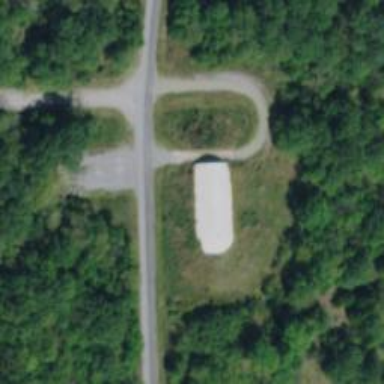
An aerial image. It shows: Military bunker.